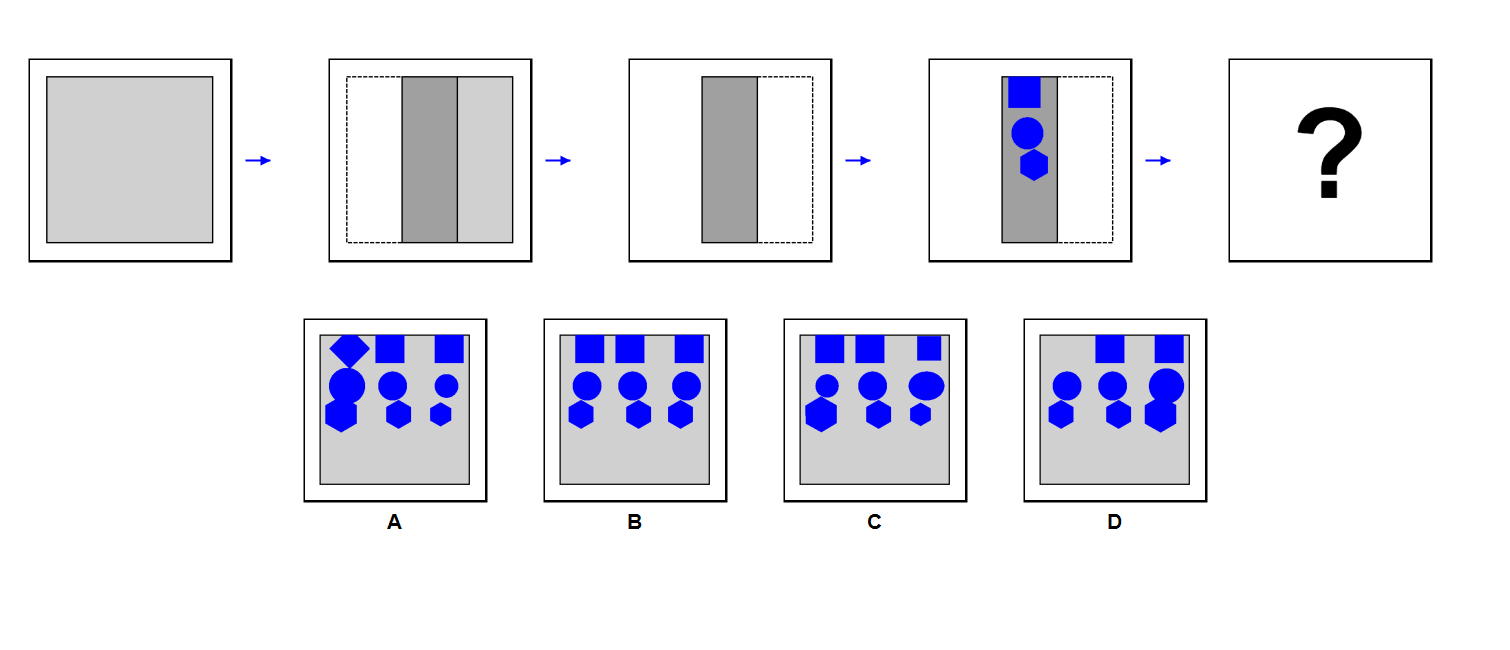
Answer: B